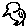
Label: bird